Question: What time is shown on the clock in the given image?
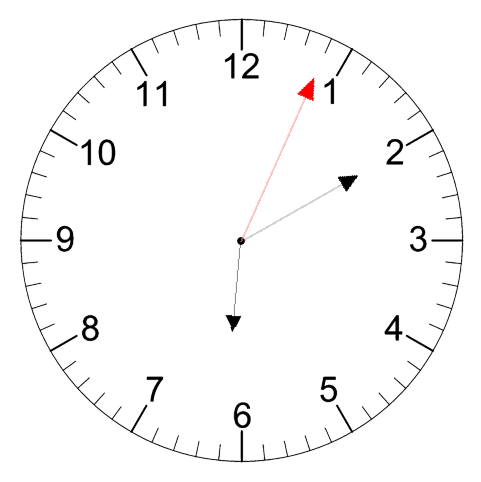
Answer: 06:10:04